Question: I have a car entity type with manufacturer and model attributes. I'd like to constraint the manufacturer attribute values. Also, when a particular manufacturer attribute value is chosen, the model attribute values available should be relevant to that particular manufacturer.
I considered implementing a manufacturer entity type and a separate sub-entity type for each manufacturer. Each sub-entity type would in turn draw model values from a look-up entity type as per diagram below.
However, each manufacturer has the same set of attributes and implementing sub-entity types doesn't seem to be right. Furthermore, as I add a new sub-entity type each time I want to represent a manufacturer the schema will grow to a big number of tables.
What is the best approach to implement those constraints?
Thank you

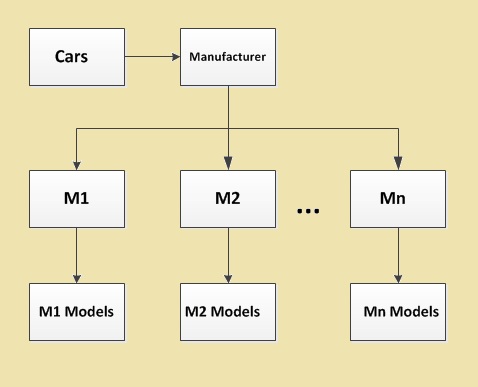
Answer: Your problem is that you are not representing the relationship between a car and it's model directly. Don't relate a car to its manufacturer directly, relate via the model.
Implement your data model this way:

In your Entity Framework model you can now easily see the make and model of any car. In assigning the model to a new car object, you can drill down from a selected make to the available models.
If this is a robust application with historical data, you'd probably have to include 'year' in the mix, such that models only exist for certain years.